Aerial crown-view tile of a tropical tree (Barro Colorado Island, Panama), acquired 20241112:
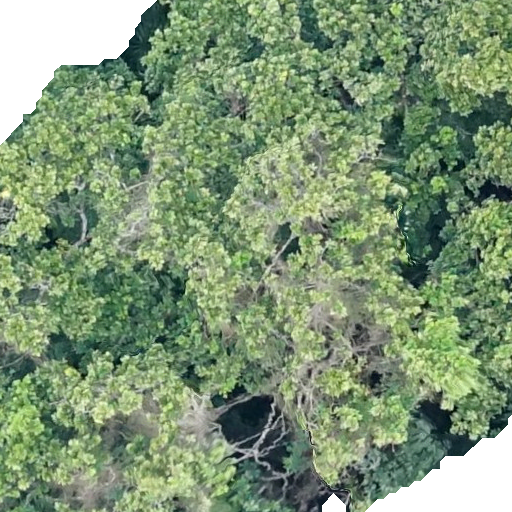
Species: Anacardium excelsum
GBIF accepted scientific name: Anacardium excelsum
Crown area: 544.913 m²